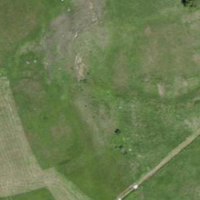
EUNIS habitat code: 26
Species observed at this site:
Pinguicula alpina
Lilium bulbiferum